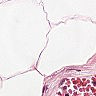
Metastatic tissue present: no